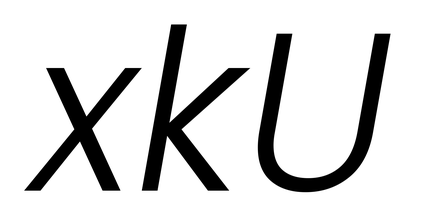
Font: Poppins-LightItalic